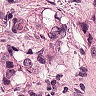
Metastatic tissue present: yes